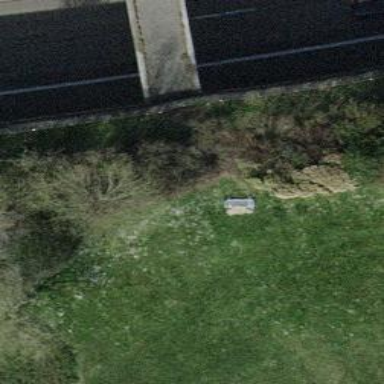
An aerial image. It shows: Bench.